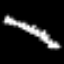
Label: squiggle